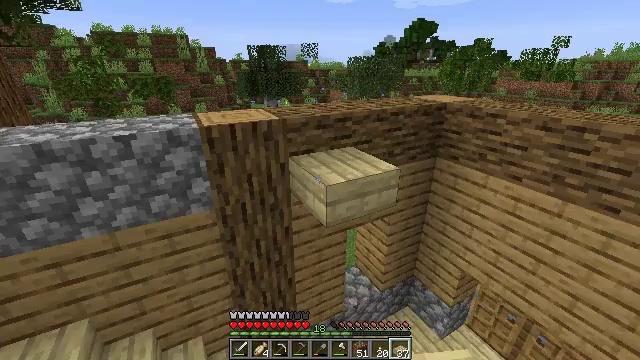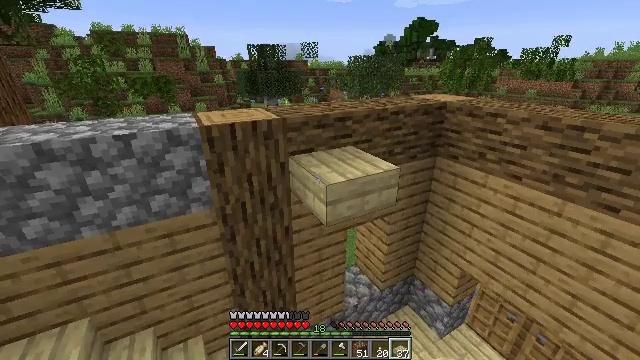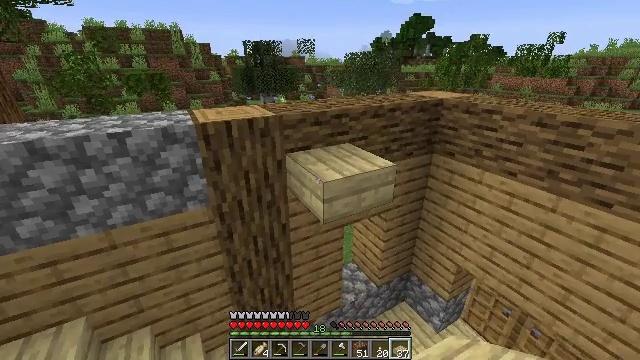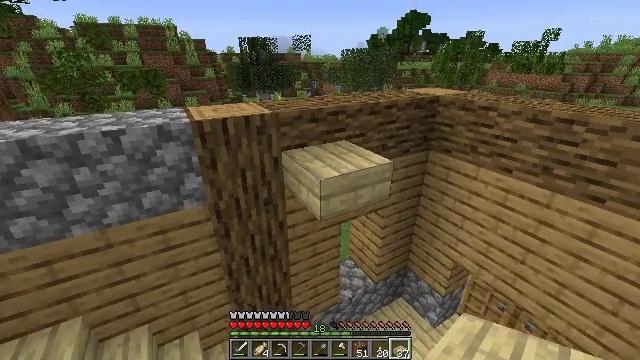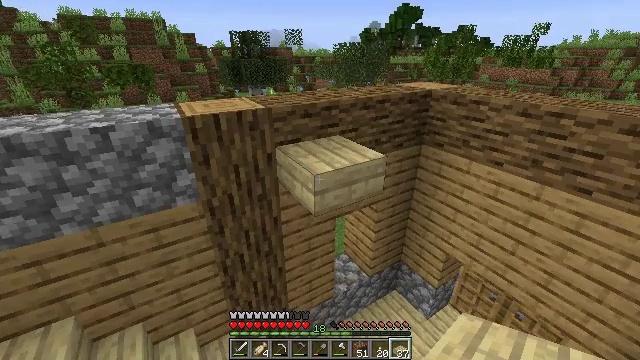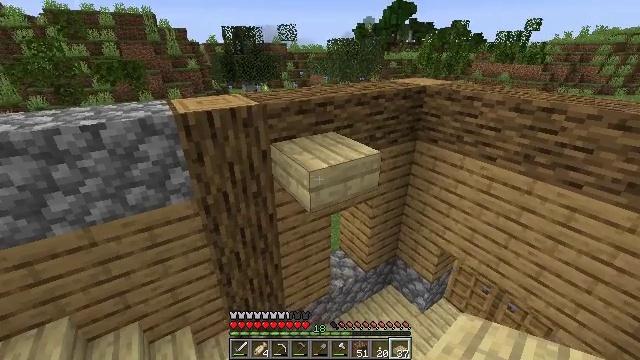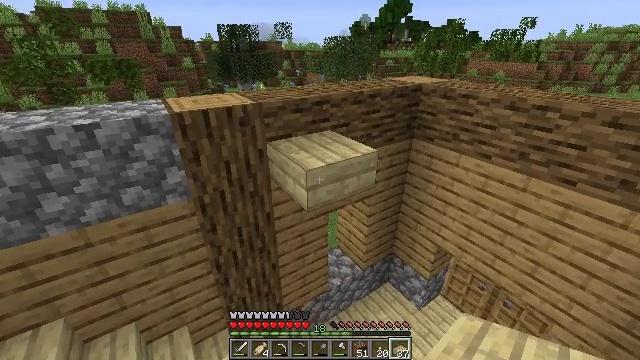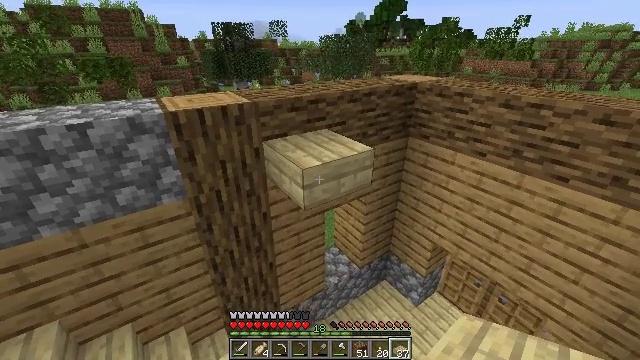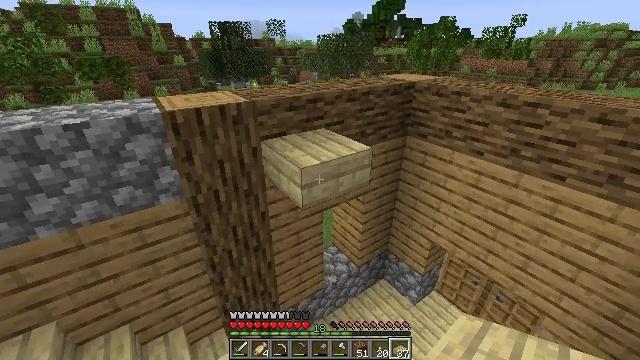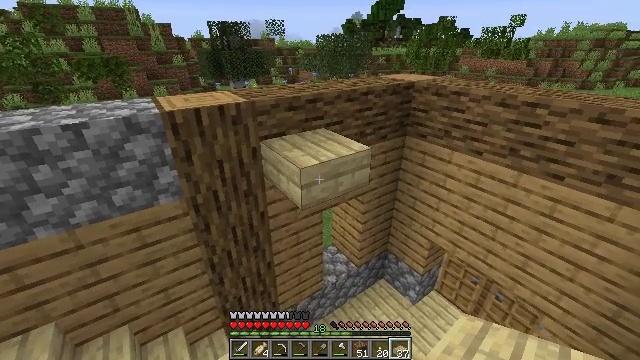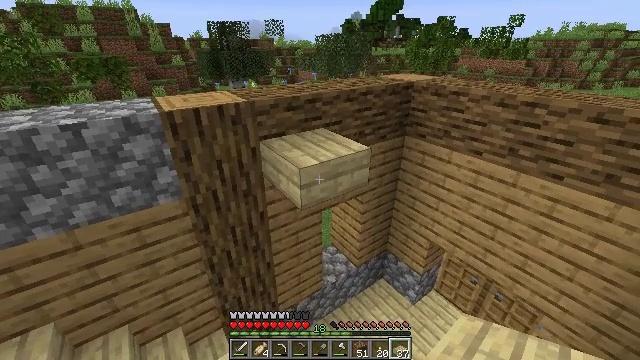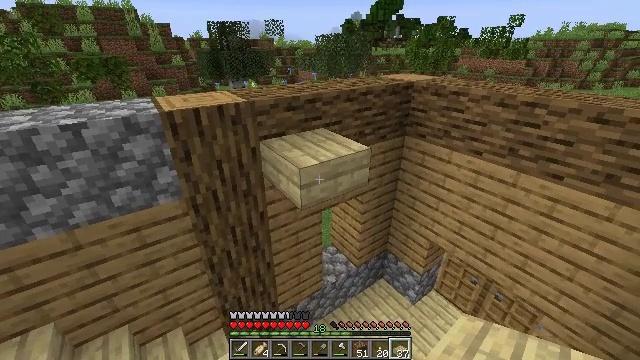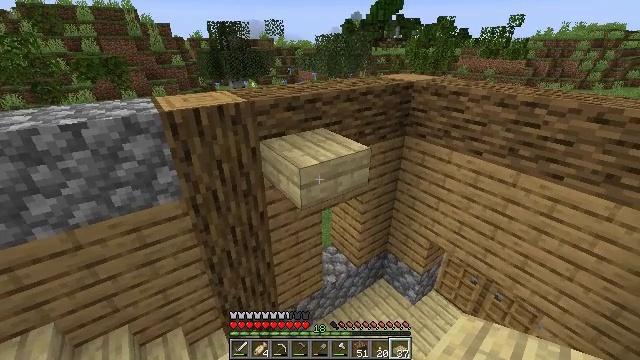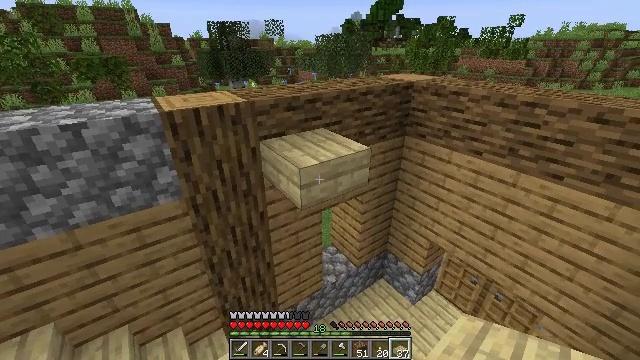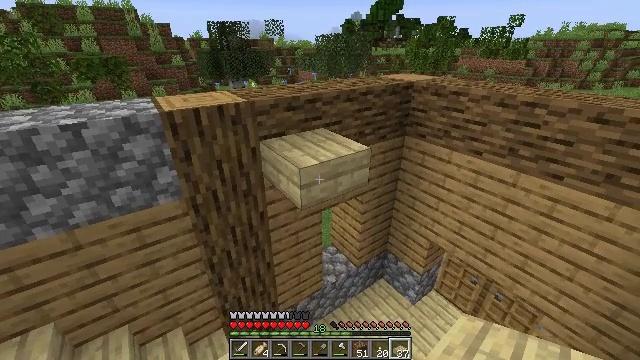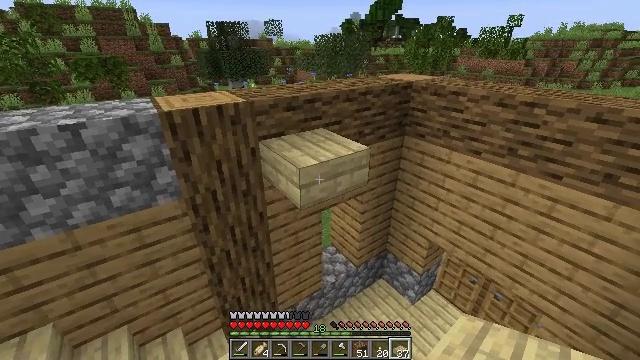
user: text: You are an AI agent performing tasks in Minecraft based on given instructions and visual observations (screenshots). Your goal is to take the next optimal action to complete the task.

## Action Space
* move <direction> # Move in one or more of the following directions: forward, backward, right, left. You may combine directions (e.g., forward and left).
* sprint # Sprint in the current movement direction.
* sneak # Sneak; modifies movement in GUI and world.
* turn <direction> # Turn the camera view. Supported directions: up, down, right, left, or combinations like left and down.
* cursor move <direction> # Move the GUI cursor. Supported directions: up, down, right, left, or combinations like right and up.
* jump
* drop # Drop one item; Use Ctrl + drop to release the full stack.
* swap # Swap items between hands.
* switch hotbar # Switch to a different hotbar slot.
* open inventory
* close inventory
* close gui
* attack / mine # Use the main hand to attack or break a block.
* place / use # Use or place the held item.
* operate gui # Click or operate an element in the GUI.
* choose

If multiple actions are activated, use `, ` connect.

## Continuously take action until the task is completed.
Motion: motion action
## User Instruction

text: Mine birch slab from a built structure.
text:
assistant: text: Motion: no_op
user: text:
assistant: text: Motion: no_op
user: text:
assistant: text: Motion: no_op
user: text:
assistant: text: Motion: turn right and down
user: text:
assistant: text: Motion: turn right
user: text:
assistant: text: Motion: no_op
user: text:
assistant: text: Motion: no_op
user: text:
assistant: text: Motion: no_op
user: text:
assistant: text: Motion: no_op
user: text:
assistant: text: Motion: no_op
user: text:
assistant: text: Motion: no_op
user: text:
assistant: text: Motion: no_op
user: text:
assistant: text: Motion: no_op
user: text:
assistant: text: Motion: no_op
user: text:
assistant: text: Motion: no_op
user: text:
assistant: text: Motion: no_op
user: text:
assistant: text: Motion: no_op
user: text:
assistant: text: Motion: no_op
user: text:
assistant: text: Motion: no_op
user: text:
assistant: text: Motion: no_op
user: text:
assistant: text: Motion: no_op
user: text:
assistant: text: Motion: no_op
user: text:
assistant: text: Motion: no_op
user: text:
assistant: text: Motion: no_op
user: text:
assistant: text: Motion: no_op
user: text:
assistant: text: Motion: no_op
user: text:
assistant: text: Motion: no_op
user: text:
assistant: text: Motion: no_op
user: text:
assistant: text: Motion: no_op
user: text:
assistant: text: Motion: no_op